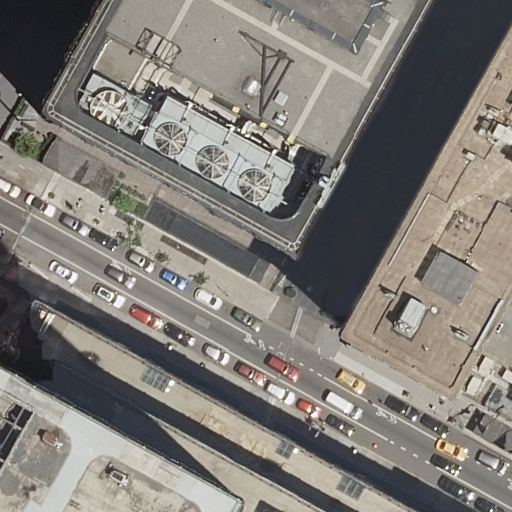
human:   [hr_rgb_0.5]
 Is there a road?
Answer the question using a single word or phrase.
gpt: yes

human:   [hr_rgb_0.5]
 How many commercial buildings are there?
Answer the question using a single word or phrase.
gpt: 2

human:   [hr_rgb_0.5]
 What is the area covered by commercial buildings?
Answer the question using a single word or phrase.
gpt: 9727m2

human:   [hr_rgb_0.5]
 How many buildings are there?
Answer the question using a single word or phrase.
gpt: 3

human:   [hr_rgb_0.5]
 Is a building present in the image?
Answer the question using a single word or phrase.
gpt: yes

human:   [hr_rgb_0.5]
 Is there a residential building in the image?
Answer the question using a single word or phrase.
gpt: yes

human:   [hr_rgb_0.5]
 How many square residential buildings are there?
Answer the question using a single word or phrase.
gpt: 0

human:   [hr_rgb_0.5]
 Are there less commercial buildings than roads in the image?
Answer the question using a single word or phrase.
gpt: yes

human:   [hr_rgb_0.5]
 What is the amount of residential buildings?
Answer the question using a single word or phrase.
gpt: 1

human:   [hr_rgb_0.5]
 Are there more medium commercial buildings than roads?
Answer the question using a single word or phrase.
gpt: no

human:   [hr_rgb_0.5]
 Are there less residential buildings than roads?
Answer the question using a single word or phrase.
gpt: yes

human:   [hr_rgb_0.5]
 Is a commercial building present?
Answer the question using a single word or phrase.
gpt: yes

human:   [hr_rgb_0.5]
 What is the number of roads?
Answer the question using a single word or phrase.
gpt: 5

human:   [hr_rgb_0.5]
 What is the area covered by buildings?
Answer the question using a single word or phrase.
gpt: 9755m2

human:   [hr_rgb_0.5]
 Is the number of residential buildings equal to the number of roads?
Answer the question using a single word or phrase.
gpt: no

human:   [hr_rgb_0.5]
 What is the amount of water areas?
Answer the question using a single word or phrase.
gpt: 0

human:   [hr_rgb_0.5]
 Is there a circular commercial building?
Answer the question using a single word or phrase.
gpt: no

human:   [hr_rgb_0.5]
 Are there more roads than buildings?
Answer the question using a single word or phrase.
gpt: yes

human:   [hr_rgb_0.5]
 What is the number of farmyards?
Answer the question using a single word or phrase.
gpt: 0

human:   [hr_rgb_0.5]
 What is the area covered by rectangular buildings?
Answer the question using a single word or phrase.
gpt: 9755m2

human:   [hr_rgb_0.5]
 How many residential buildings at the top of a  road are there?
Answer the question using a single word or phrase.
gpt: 1

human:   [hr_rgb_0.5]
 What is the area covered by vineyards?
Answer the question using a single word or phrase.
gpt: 0m2

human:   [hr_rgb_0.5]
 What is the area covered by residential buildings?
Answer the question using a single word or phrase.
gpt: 27m2

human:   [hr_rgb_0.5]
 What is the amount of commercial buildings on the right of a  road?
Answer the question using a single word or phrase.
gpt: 1

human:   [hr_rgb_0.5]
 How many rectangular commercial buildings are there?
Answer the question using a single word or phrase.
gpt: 2

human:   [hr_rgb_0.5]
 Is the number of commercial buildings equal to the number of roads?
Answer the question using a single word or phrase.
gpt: no

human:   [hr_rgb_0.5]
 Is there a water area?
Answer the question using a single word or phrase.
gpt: no

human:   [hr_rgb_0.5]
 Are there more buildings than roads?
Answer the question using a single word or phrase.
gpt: no

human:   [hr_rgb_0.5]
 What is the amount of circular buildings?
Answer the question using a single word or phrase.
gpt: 0

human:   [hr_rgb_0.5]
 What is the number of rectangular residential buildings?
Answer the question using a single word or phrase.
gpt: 1

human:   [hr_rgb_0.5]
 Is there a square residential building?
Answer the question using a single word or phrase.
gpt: no

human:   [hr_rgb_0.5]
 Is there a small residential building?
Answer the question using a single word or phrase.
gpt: yes

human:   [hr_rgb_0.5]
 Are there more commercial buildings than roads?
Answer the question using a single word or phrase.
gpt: no

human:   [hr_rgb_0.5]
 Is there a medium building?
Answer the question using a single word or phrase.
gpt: no

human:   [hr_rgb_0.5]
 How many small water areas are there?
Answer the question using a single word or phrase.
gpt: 0

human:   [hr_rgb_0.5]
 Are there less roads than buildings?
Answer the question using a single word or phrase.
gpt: no

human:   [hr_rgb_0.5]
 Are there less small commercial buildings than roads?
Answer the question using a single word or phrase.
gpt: yes

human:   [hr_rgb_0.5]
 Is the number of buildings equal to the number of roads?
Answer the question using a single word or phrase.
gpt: no

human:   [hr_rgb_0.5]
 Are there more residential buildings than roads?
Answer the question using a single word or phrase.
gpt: no

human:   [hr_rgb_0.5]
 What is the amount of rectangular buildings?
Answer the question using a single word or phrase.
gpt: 3

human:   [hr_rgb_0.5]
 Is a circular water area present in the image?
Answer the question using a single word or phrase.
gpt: no

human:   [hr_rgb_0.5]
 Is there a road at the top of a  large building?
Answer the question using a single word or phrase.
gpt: yes

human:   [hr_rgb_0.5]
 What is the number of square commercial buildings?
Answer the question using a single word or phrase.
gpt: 0

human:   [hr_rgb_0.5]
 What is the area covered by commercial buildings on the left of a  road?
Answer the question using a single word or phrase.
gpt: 0m2

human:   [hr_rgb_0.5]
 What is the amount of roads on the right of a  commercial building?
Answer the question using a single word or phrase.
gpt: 1

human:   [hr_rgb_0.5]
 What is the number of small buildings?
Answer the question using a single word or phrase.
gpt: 1

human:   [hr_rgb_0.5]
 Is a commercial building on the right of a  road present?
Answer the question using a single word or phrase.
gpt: yes

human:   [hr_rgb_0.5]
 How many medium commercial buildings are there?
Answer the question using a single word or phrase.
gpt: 0

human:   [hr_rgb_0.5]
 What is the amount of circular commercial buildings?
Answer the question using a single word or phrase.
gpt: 0

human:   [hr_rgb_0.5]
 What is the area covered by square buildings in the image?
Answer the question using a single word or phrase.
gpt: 0m2

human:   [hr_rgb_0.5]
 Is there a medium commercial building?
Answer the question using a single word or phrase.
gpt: no

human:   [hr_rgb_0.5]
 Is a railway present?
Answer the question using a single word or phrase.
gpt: no

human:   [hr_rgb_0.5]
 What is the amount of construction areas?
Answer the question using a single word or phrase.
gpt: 0

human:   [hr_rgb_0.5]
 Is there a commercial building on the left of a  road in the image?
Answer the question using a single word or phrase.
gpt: no

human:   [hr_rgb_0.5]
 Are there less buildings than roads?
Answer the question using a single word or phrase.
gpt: yes

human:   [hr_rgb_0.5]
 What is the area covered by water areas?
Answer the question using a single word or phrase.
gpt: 0m2

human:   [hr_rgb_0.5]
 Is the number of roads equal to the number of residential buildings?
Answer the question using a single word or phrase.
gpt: no

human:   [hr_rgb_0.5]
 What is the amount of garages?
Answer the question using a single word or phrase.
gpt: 0

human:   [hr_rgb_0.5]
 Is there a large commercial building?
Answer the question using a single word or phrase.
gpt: yes

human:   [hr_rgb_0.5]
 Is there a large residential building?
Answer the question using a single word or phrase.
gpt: no

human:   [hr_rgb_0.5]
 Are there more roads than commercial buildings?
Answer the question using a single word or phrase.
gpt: yes

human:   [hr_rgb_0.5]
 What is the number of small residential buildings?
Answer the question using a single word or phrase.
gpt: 1

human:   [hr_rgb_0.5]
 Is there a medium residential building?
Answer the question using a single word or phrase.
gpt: no

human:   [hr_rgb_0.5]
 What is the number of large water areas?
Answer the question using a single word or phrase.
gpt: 0